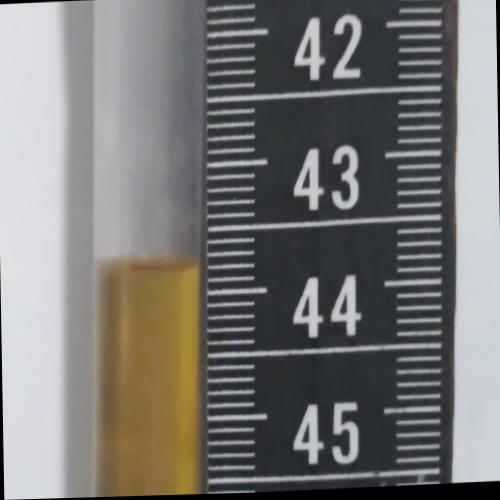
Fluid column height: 43.8 cm